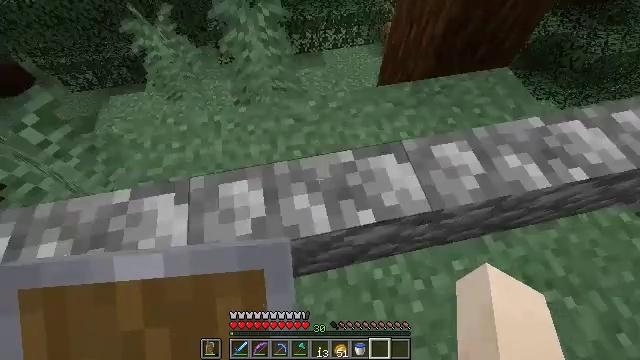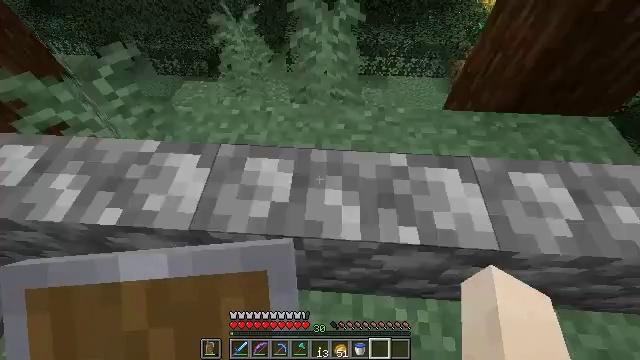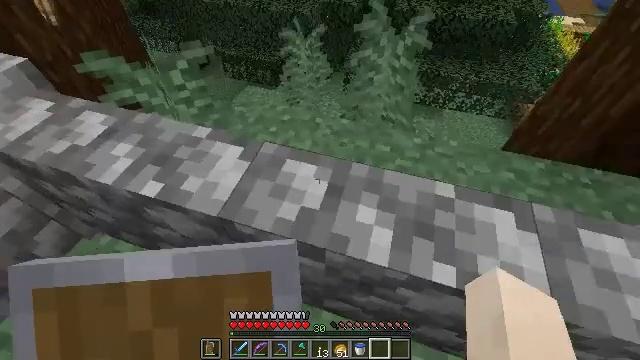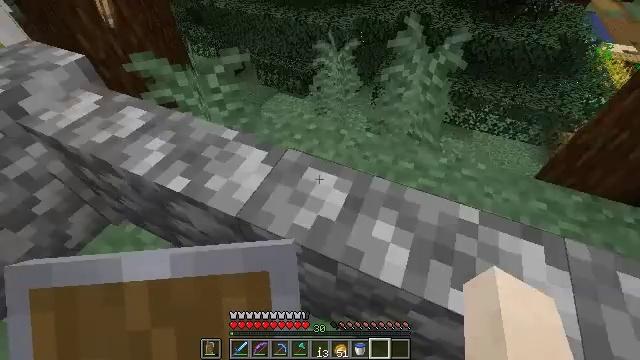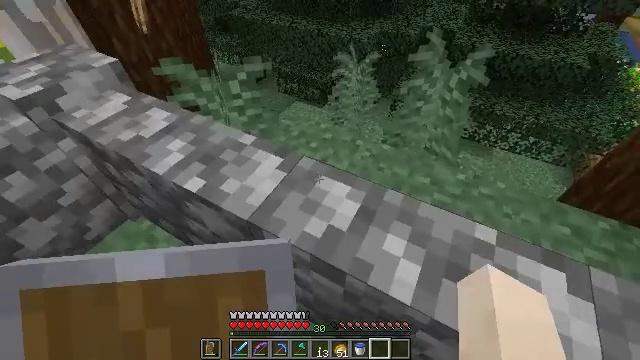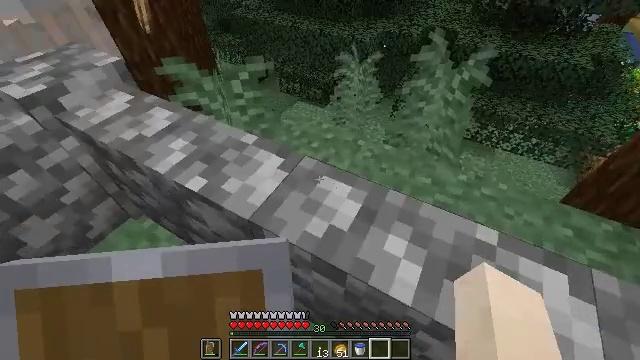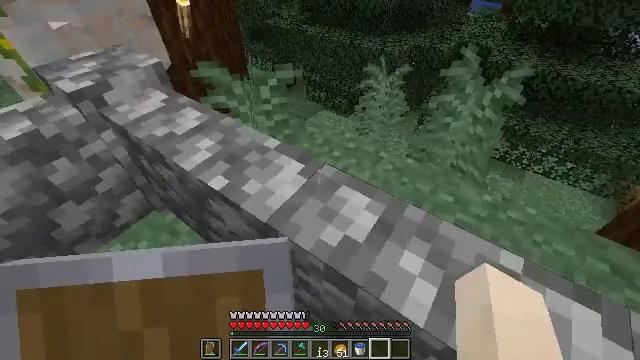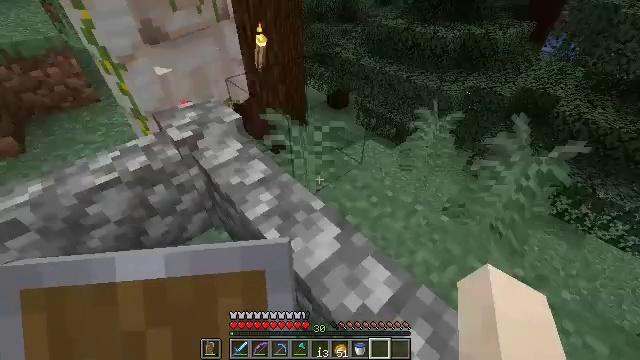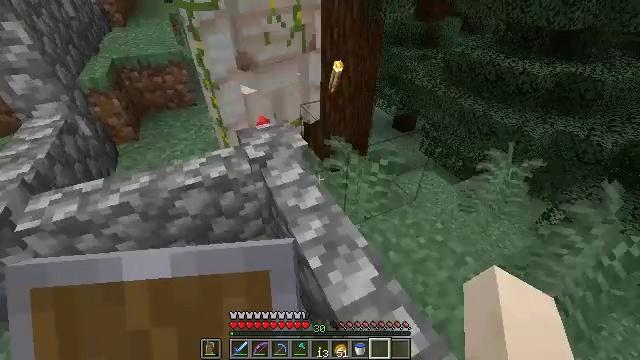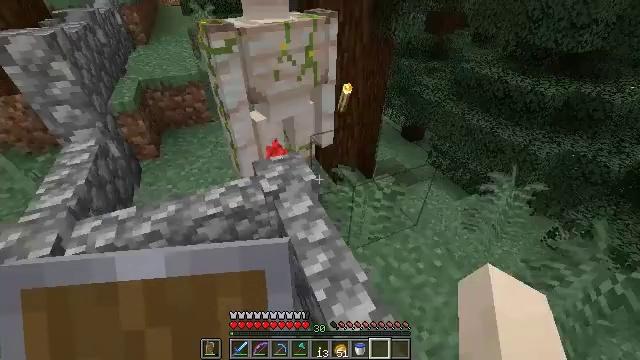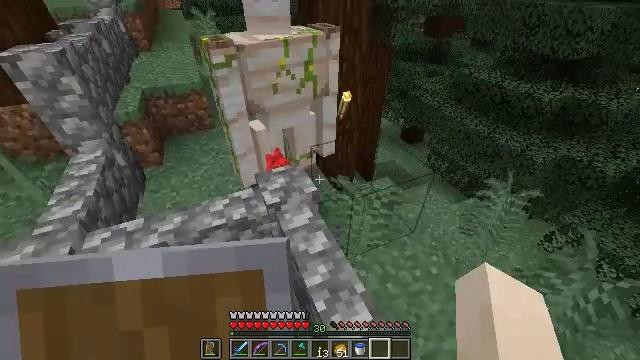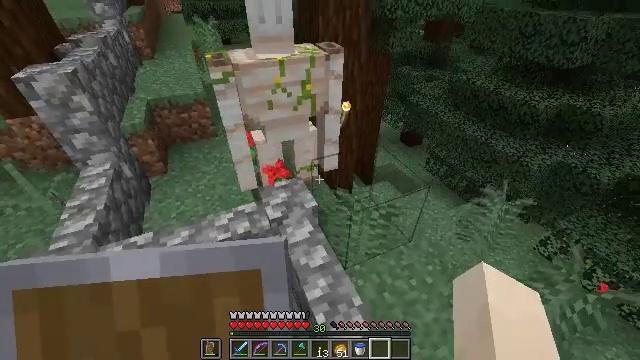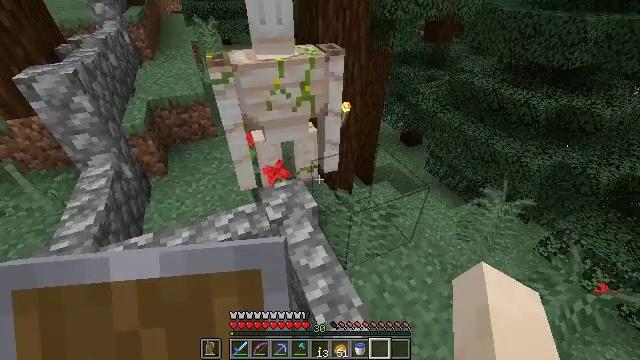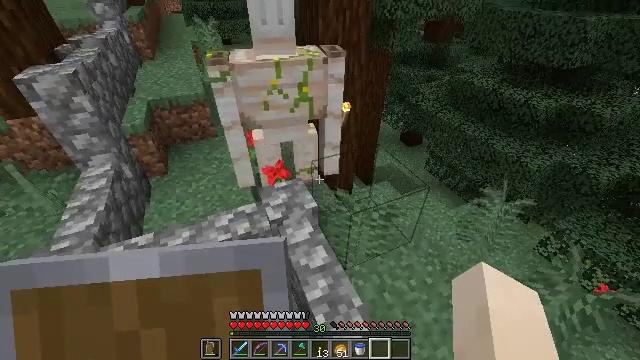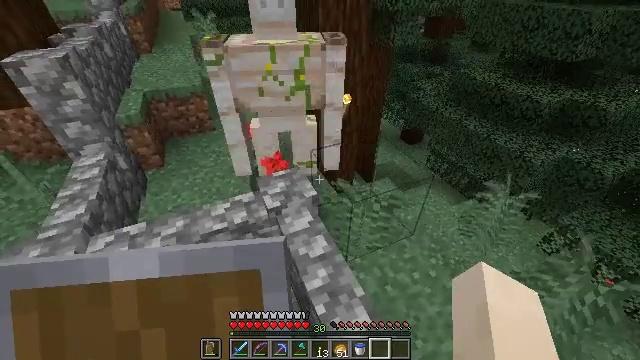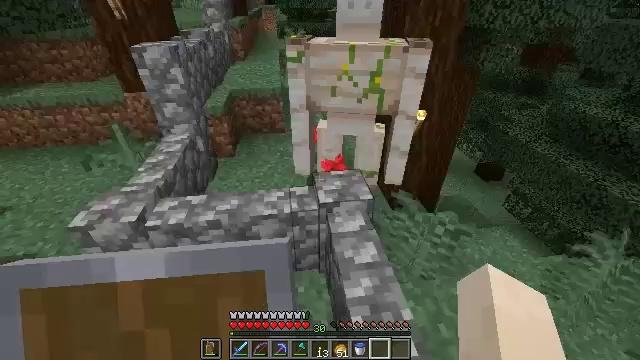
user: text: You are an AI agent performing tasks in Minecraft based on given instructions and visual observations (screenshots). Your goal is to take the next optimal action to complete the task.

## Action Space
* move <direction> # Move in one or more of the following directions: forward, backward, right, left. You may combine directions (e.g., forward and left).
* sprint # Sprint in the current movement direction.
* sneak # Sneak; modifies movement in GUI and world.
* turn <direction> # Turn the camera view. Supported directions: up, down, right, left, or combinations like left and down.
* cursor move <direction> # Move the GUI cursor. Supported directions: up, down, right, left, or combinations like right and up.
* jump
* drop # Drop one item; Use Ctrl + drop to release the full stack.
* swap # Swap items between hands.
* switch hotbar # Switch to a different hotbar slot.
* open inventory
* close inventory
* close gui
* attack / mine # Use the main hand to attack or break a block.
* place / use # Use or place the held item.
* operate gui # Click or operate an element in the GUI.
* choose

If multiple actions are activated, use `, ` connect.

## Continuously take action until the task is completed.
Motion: motion action
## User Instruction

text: Break down the cobblestone wall to collect it.
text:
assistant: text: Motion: turn left and up
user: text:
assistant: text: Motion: turn left and up
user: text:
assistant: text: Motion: turn left and up
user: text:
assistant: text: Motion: turn left and up
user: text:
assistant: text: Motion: no_op
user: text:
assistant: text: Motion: turn left and up
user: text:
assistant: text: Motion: turn left and up, jump
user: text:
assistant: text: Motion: turn left and up, jump
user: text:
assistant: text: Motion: turn left, jump
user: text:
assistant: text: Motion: jump
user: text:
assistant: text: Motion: jump
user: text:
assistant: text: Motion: no_op
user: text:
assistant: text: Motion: no_op
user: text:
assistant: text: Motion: no_op
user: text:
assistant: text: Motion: turn left and up
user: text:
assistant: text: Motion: turn left and up
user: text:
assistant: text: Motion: no_op
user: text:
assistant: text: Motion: no_op
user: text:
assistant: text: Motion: no_op
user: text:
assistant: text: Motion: no_op
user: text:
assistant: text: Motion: no_op
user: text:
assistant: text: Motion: no_op
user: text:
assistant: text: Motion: move left
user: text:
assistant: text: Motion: move left
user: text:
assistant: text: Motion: move left
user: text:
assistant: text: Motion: move left
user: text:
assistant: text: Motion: move left, turn right and down
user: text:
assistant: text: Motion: move back and move left, turn right and down
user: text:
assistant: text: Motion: move back and move left, turn right
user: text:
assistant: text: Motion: move back and move left, turn right and up